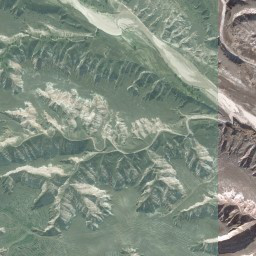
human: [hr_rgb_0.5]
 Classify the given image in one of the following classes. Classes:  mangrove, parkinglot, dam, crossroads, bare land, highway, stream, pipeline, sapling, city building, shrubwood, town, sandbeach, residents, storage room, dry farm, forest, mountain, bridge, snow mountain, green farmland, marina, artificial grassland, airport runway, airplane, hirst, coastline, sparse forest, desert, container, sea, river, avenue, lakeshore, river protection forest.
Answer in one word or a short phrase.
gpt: mountain